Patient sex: M
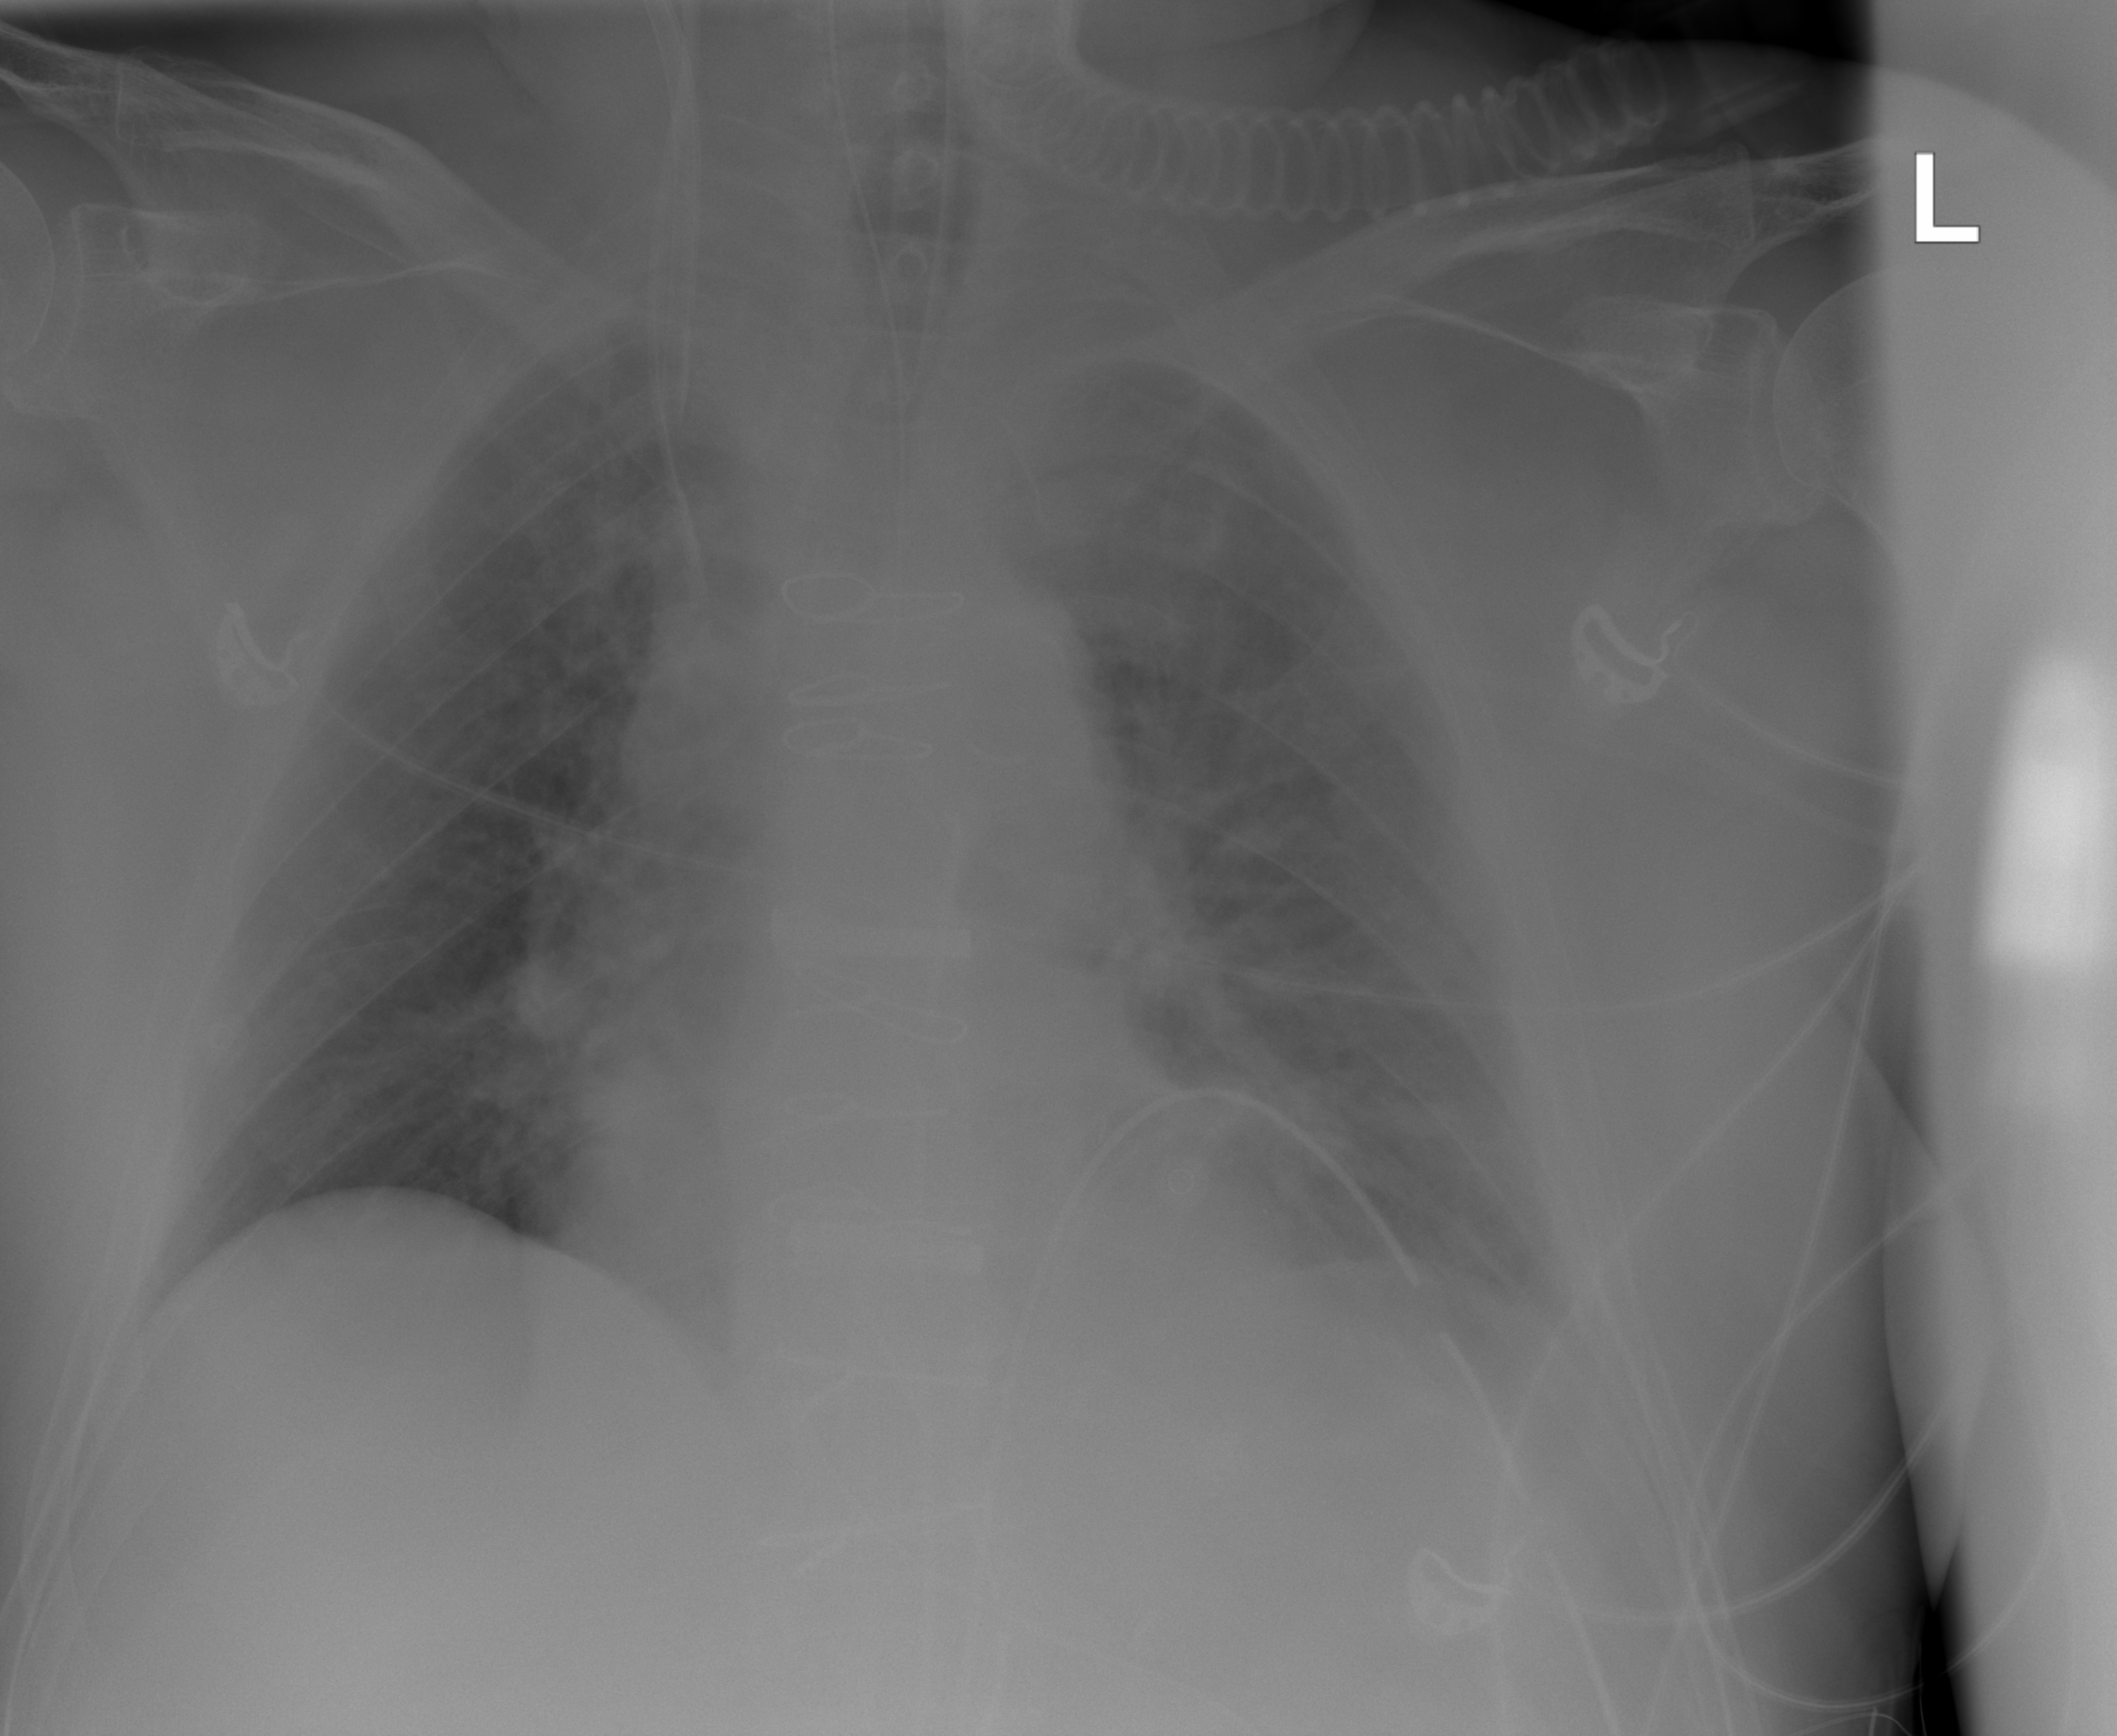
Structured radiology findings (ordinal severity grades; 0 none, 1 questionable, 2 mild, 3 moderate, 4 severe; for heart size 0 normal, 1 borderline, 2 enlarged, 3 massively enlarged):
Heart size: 1
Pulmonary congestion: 3
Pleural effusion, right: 0
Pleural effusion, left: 2
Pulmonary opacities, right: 0
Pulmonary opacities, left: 0
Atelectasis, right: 2
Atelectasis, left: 2